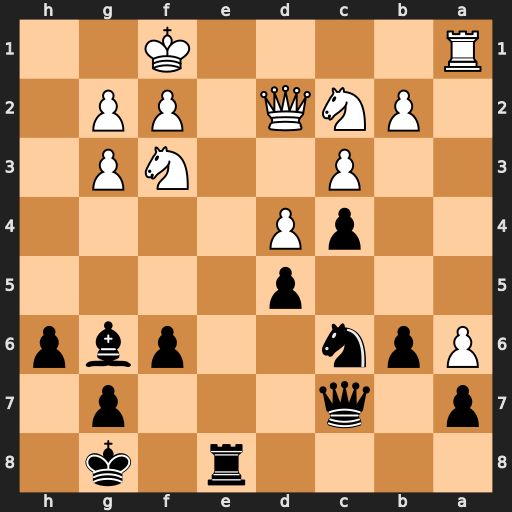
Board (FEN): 4r1k1/p1q3p1/Ppn2pbp/3p4/2pP4/2P2NP1/1PNQ1PP1/R4K2
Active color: b
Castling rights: -
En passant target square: -
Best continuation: Bd3+ Kg1 Re2 Qd1 Rxc2